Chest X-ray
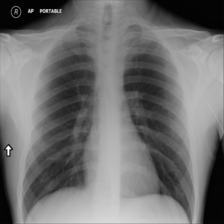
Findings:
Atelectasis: negative
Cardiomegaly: negative
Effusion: negative
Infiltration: negative
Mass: negative
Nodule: negative
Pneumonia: negative
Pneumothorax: negative
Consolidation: negative
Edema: negative
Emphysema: negative
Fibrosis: negative
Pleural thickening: negative
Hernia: negative